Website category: camera
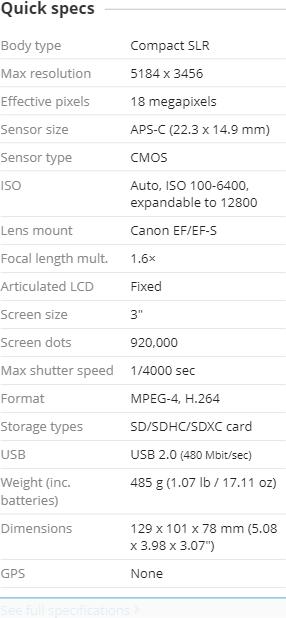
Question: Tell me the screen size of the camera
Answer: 3

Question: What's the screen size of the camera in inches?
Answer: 3

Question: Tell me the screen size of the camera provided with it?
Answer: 3

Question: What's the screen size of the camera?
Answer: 3

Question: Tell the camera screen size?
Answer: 3

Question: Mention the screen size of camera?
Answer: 3

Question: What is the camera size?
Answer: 3

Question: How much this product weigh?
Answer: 485 g (1.07 lb / 17.11 oz )

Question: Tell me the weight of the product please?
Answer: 485 g (1.07 lb / 17.11 oz )

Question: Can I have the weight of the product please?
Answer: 485 g (1.07 lb / 17.11 oz )

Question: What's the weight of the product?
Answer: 485 g (1.07 lb / 17.11 oz )

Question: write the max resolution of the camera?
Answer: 5184 x 3456

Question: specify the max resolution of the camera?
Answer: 5184 x 3456

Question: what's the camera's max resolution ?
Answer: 5184 x 3456

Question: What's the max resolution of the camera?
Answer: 5184 x 3456

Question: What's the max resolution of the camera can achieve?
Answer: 5184 x 3456

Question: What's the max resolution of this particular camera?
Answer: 5184 x 3456

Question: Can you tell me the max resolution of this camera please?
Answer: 5184 x 3456

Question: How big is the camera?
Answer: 129 x 101 x 78 mm (5.08 x 3.98 x 3.07 )

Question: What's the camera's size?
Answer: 129 x 101 x 78 mm (5.08 x 3.98 x 3.07 )

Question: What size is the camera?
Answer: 129 x 101 x 78 mm (5.08 x 3.98 x 3.07 )

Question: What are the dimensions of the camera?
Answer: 129 x 101 x 78 mm (5.08 x 3.98 x 3.07 )

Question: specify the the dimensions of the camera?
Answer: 129 x 101 x 78 mm (5.08 x 3.98 x 3.07 )

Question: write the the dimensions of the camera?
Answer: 129 x 101 x 78 mm (5.08 x 3.98 x 3.07 )

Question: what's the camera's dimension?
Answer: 129 x 101 x 78 mm (5.08 x 3.98 x 3.07 )